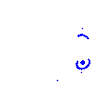
Particle: proton